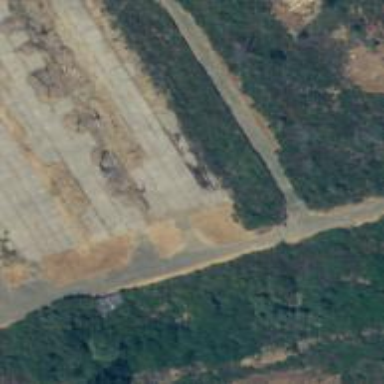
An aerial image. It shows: Abandoned railway.